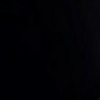
Label: space